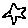
Label: star